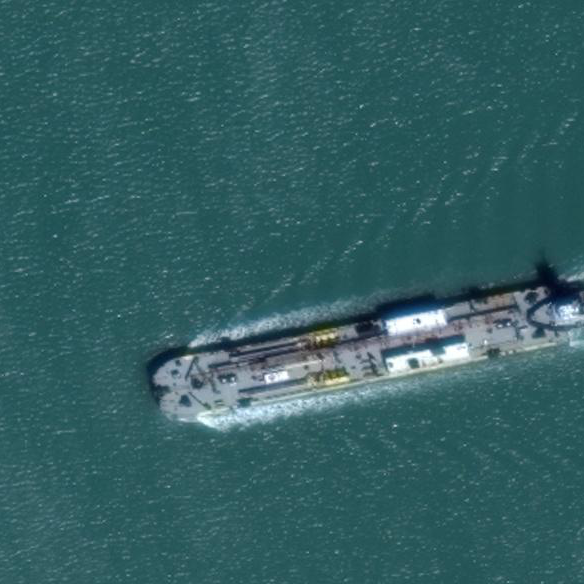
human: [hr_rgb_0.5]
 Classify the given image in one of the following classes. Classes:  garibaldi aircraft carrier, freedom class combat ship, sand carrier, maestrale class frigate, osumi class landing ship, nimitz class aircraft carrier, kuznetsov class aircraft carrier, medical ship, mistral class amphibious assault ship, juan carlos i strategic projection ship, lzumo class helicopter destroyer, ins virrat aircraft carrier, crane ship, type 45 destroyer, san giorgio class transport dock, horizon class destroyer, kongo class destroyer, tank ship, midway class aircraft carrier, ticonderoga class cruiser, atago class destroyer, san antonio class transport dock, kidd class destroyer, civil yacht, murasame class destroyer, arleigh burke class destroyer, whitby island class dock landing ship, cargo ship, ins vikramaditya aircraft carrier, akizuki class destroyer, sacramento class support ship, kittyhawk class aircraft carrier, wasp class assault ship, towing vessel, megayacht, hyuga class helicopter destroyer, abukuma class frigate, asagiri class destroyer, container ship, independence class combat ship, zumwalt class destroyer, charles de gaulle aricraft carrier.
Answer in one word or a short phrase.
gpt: Tank ship